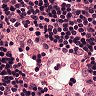
Metastatic tissue present: no